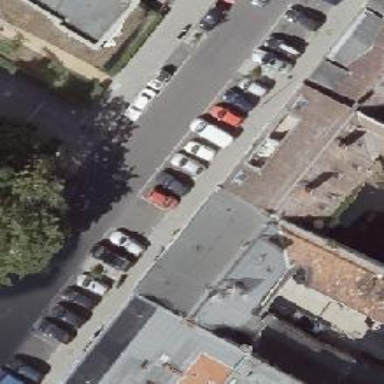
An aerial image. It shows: Residential road with asphalt surface. Both sides have sidewalks and there is parking lane available.